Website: bh-photo
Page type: customer-info-address
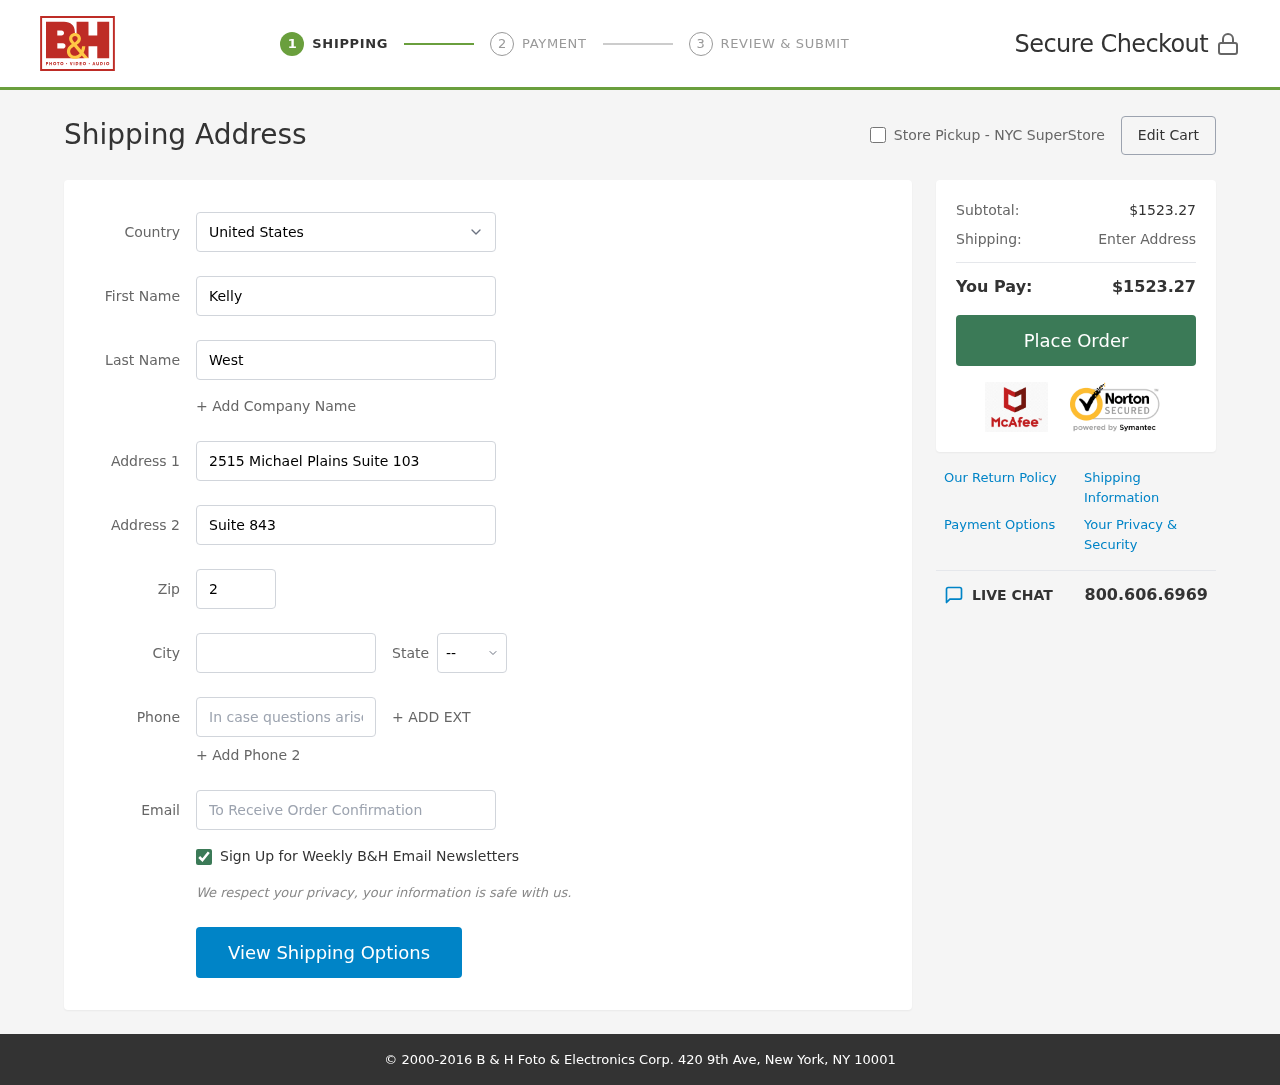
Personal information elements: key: PII_CITY
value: New Christophertown
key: PII_COUNTRY
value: United States
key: PII_EMAIL
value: kellywest@hotmail.com
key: PII_FIRSTNAME
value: Kelly
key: PII_LASTNAME
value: West
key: PII_PHONE
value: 3204461962
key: PII_POSTCODE
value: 27026
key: PII_STATE_ABBR
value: AS
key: PII_STREET
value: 2515 Michael Plains Suite 103
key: PII_STREET2
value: Suite 843
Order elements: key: ORDER_SUBTOTAL
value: $1523.27
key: ORDER_TOTAL
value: $1523.27